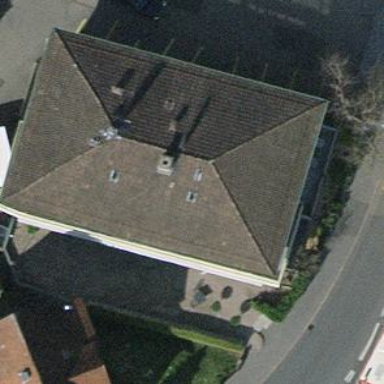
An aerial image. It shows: Building that houses restaurant.